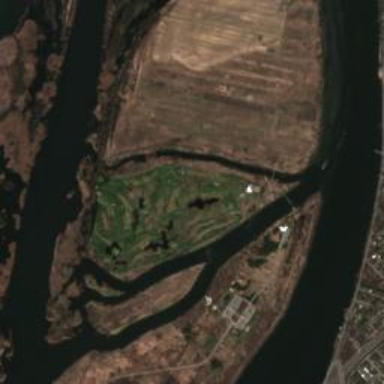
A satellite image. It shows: Fairway waterway.